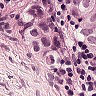
Metastatic tissue present: yes